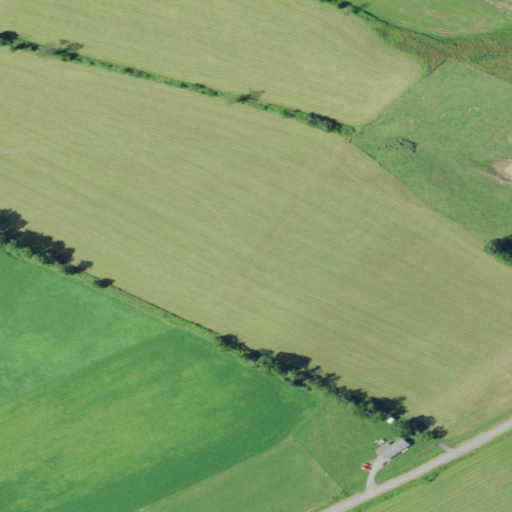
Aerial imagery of mountain in New York named Wheelock Hill containing cultivated crops, pasture, shrub, open development, low intensity development, and deciduous forest